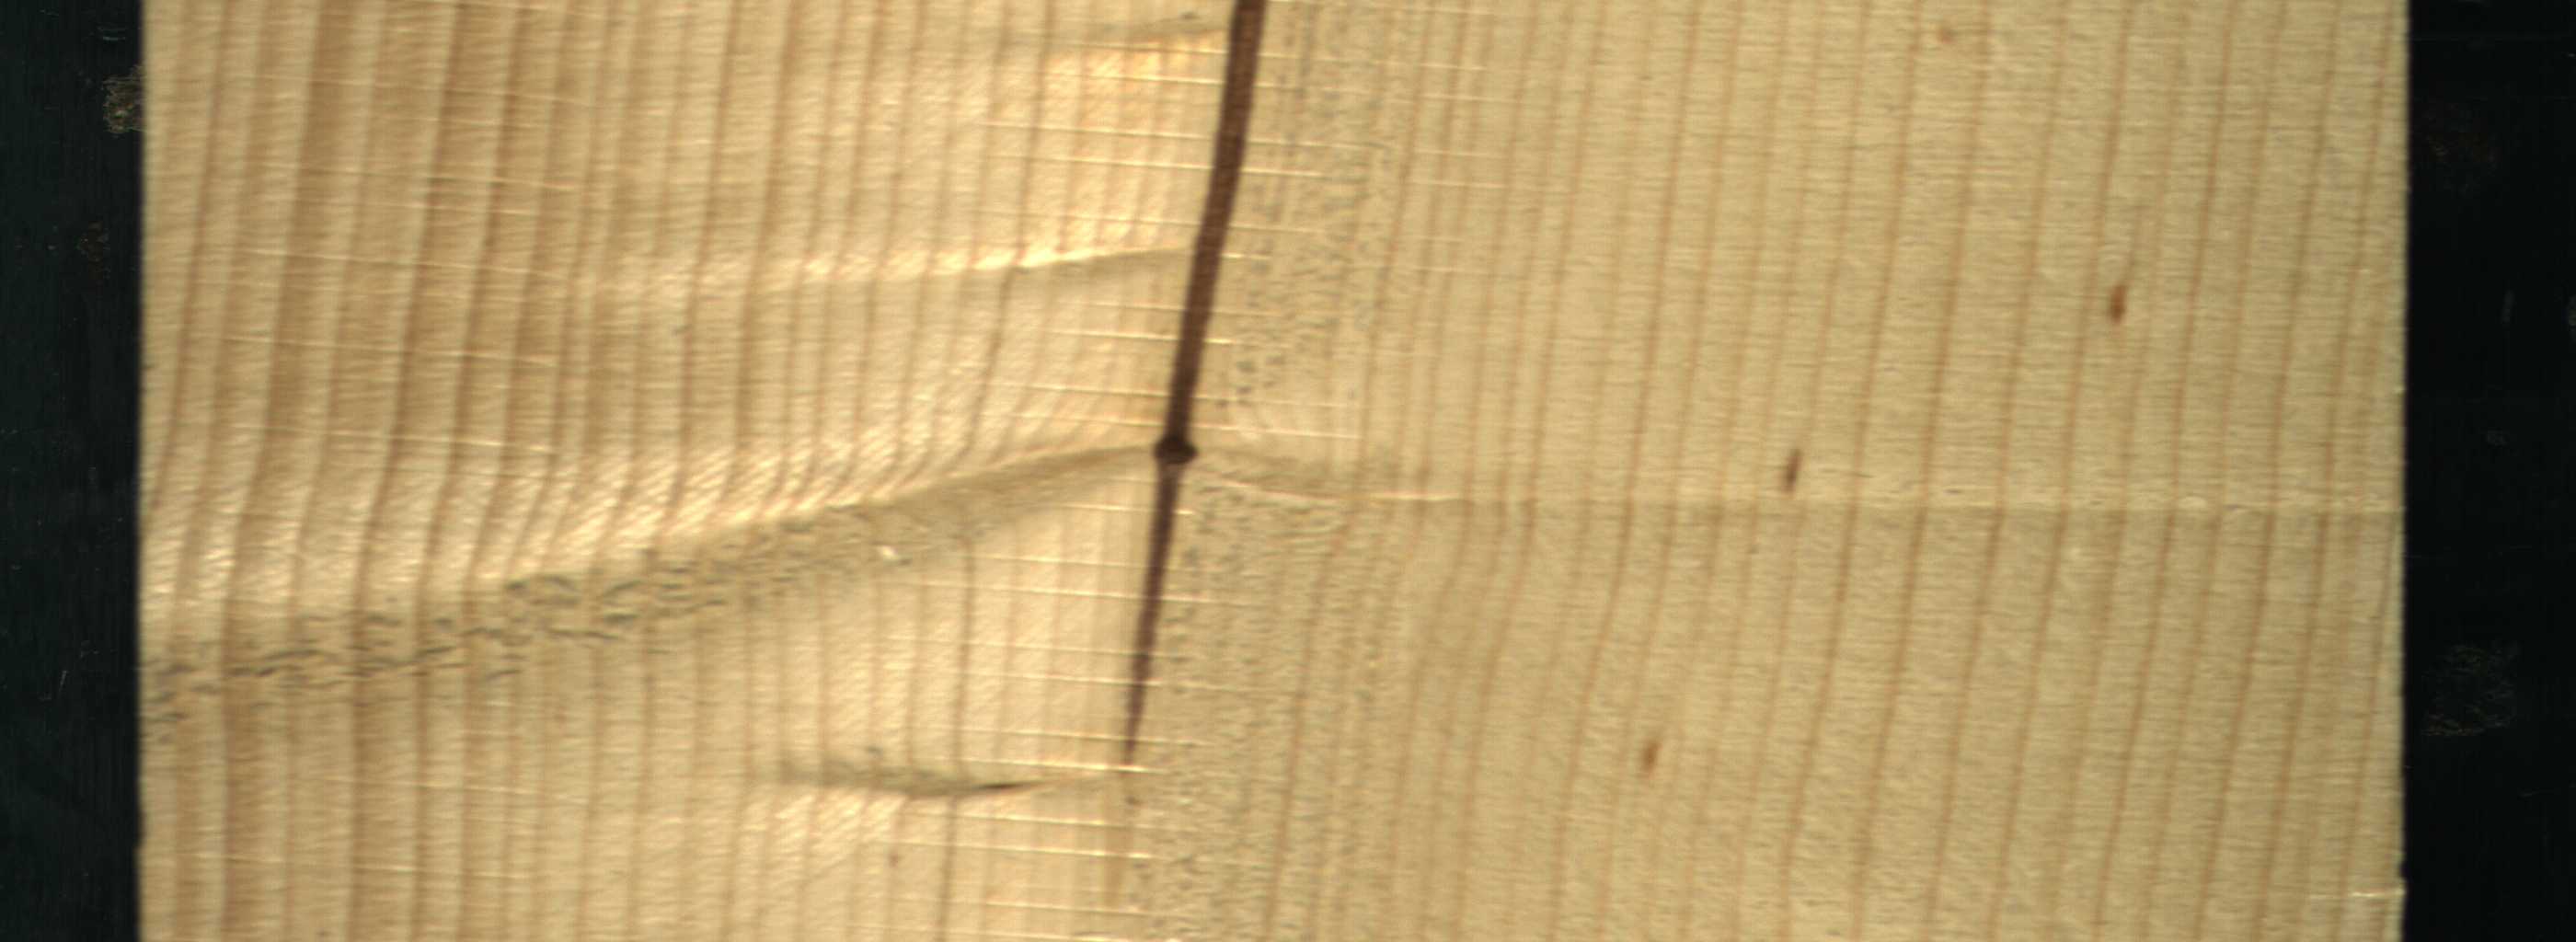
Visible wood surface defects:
Quartzity